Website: walmart
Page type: account-selection
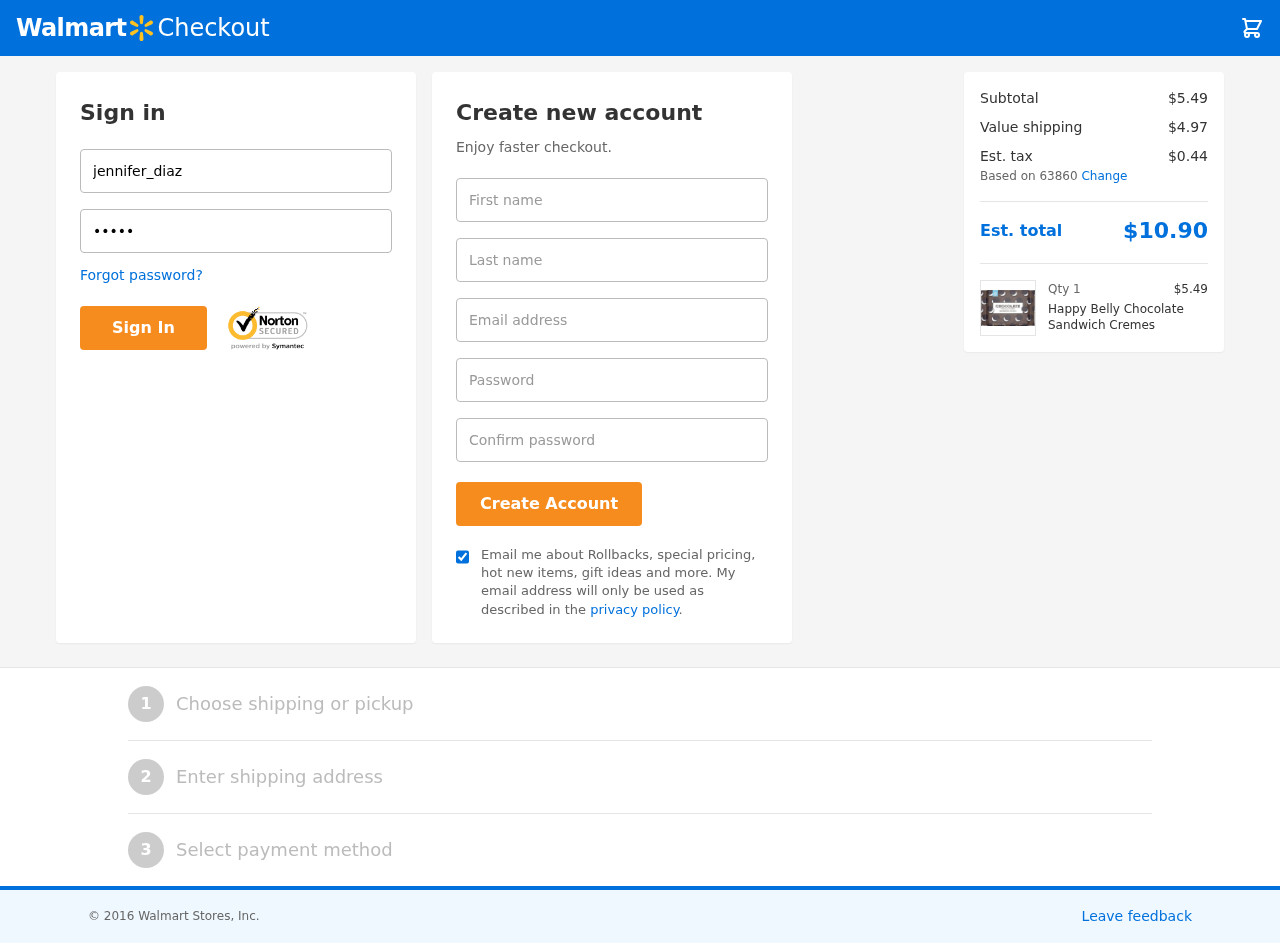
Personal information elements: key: PII_EMAIL
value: jdiaz@hotmail.com
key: PII_FIRSTNAME
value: Jennifer
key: PII_LASTNAME
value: Diaz
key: PII_LOGIN_USERNAME
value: jennifer_diaz
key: PII_POSTCODE
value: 63860
Product elements: key: PRODUCT1_NAME
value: Happy Belly Chocolate Sandwich Cremes
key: PRODUCT1_PRICE
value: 5.49
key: PRODUCT1_QUANTITY
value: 1
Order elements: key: ORDER_SUBTOTAL
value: $5.49
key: ORDER_SHIPPING_COST
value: $4.97
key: ORDER_TAX
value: $0.44
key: ORDER_TOTAL
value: $10.90